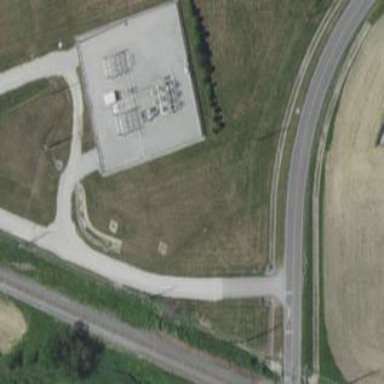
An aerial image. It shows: Power substation.